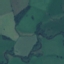
Land use / land cover class: Pasture